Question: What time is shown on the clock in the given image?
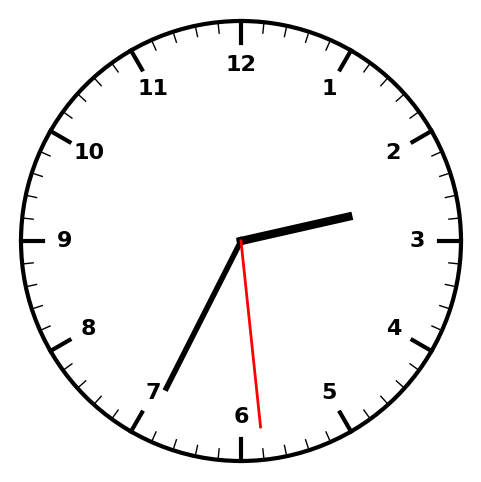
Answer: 02:34:29